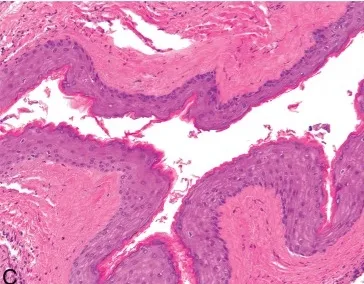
(C): Epidermoid x200.
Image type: pathology (h&e)